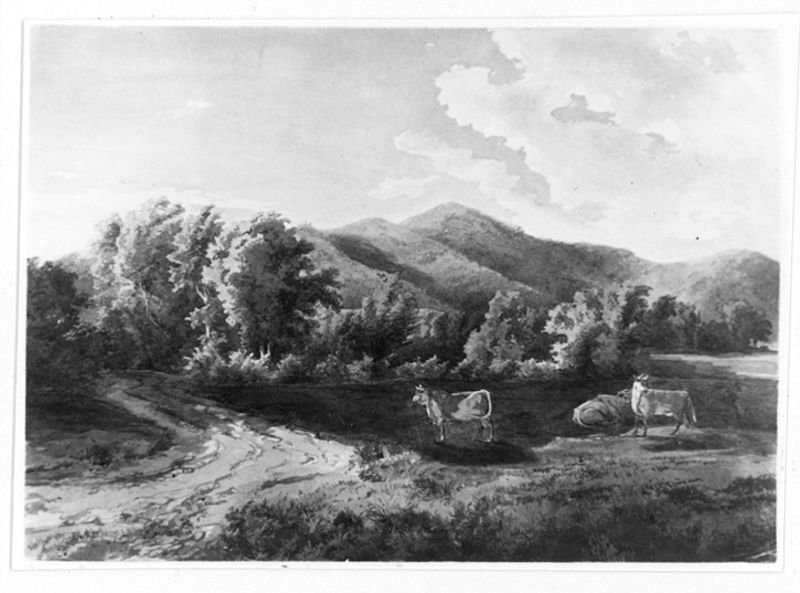
Titel: Bergige Landschaft mit weidendem Vieh
Künstler: Emil Lugo
Standort: Karlsruhe
Institution: Staatliche Kunsthalle Karlsruhe
Schlagwörter: baum, berg, dunkel, gemälde, himmel, schatten, wasser, weiß, wolken, aquarell, bäume, fluss, grün, landschaft, sand, see, teich, ufer, abend, grau, hell, hintergrund, licht, schwarz, skizze, strasse, zeichnung, gras, rasen, tier, tiere, weg, wiese, wolke, malerei, rahmen, stehen, steine, bild, bach, ebene, feld, horizont, hügel, kühe, natur, sonnenaufgang, strauch, vieh, weide, wind, busch, büsche, gebüsch, pfad, sonne, sträucher, wege, wiesen, boden, drei, kontrast, tal, wald, landschft, schwanz, schweif, sommer, papier, liegen, acker, lehm, schotter, spuren, berge, bergig, gebirge, bergkette, grasen, herde, kuh, rind, hügellandschaft, idylle, querformat, wetter, wild, foto, tusche, rinder, weiden, idyll, idyllisch, druck, schwarz weiss, begr, bleistift, buschwerk, laubbäume, grad, hain, hügeö, freilicht, hörner, waldmüller, grautöne, ochse, ochsen, stier, ziege, weise, gebüch, wolkenhimmel, mittelgebirge, natür, wälde, saftig, getrüpp, kih, feyerabend, eberge, sitzende kuh, liegende kuh, stehende kuh, kühe berg weg baum